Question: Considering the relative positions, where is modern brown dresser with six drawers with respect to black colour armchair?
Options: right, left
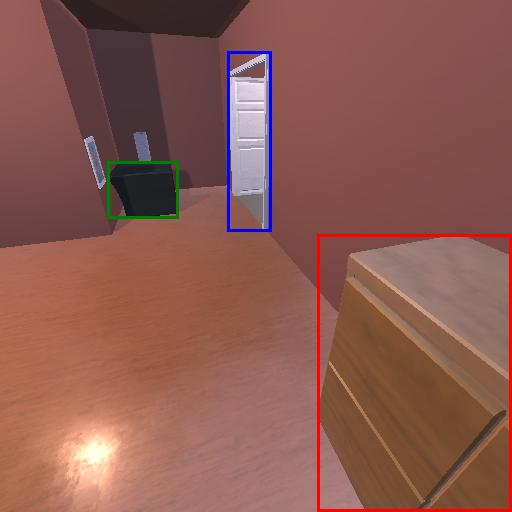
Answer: right